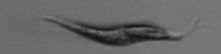
Label: Euglena